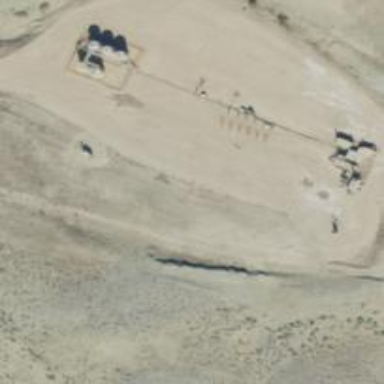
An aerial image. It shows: Petroleum well.